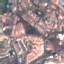
Land use / land cover class: Residential